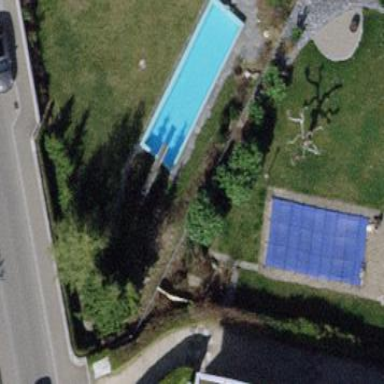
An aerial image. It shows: Outdoor swimming pool in leisure land area.